Question: Im trying to store data into the root which mean that im not using any child path what is the correct way to do this I want to store "var Value". Thank you in advance.
my JSon

my code
'''
paymentStatus == "submitted_for_settlement"{
let paidStatus = [
"status":"paid",
"isReceiverPaid": false as AnyObject,
"totalPaid":amount,
"senderFee":1.5,
"senderRating":"notSet",
"receiverRating":"notSet",
"DateFundsWillRelease":"11/2/2017"
] as NSDictionary
let frontEnd = ["posts/\(self.postId!)/paidPostStatus":paidStatus]
let backEnd = ["userSubmitted/postPaymentMade":paidStatus]
let values = [
"frontEnd":frontEnd,
"backEnd":backEnd
]
FIRDatabase.database().reference().updateChildValues(values,
withCompletionBlock: {_,_ in
})
'''
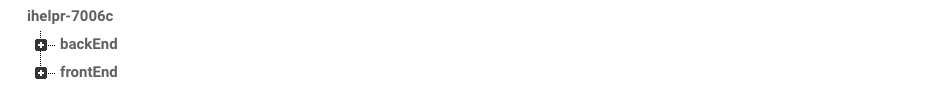
Answer: If your question is really:
> Im trying to store data into the root
then then answer is
'''
let parentNodeRef = rootRef.child("my_parent_node")
parentNodeRef.setValue("my value")
'''
which will result in
'''
your_root
my_parent_node: "my value"
'''
If you truly mean no child nodes then this is the answer (PLEASE don't do this as it will wipe everything in the node)
'''
rootRef.setValue("Don't do this")
'''
which gives you a parent with no child values
'''
your_root: "Don't do this"
'''